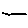
Label: line